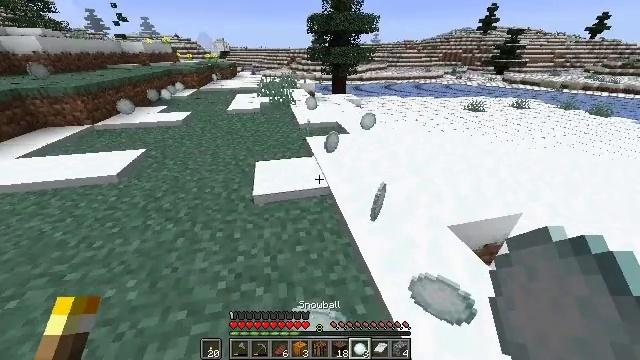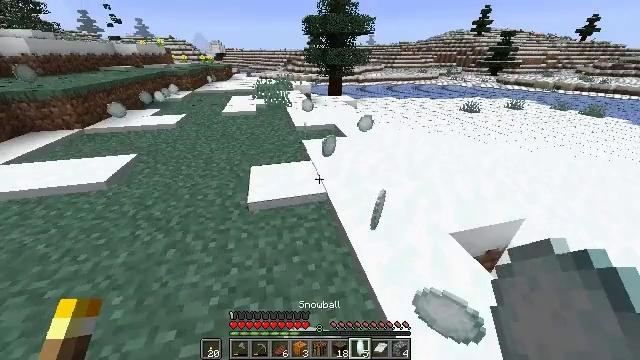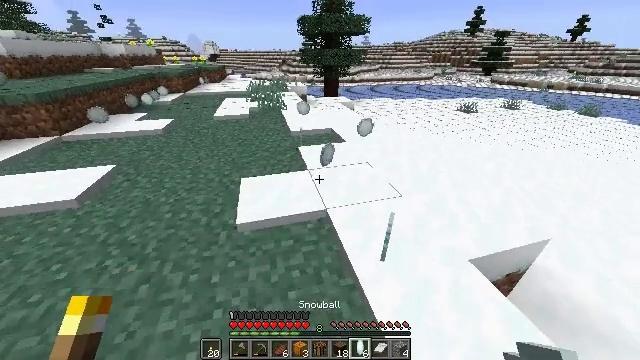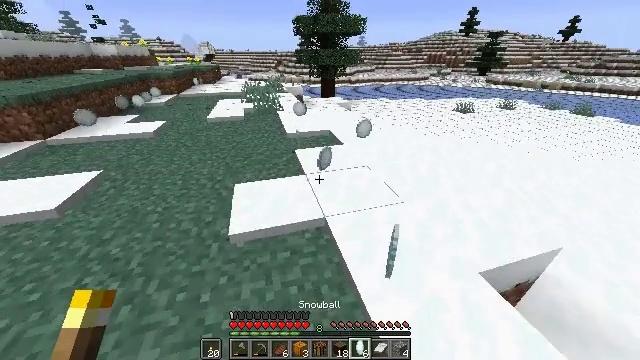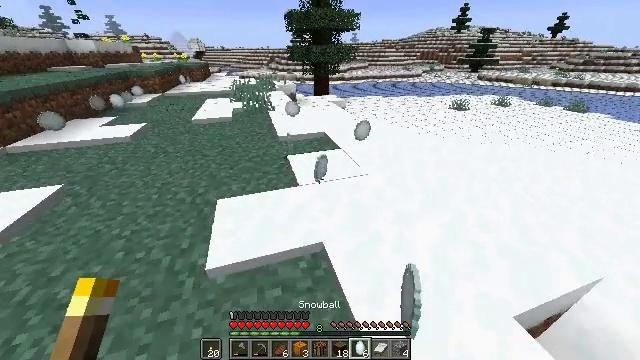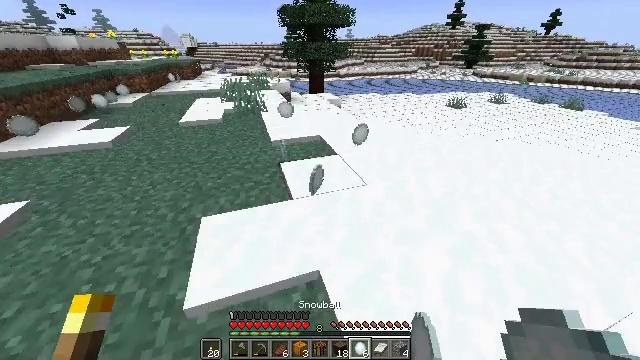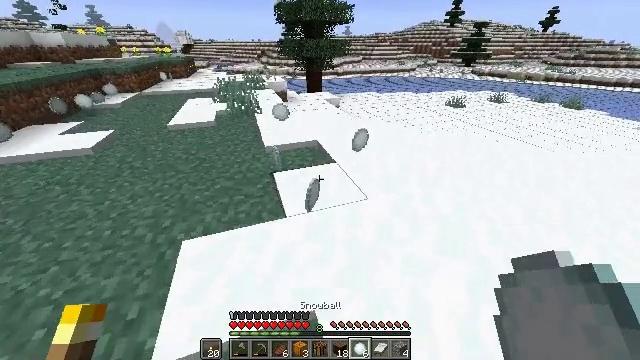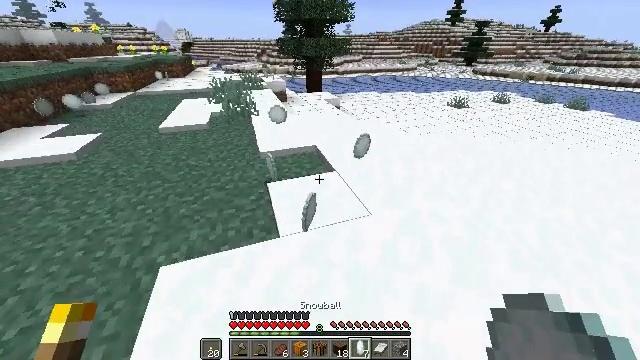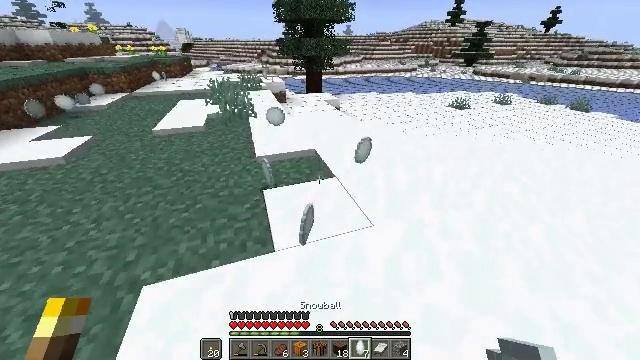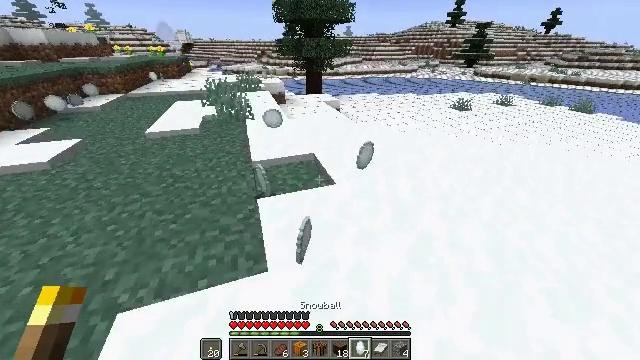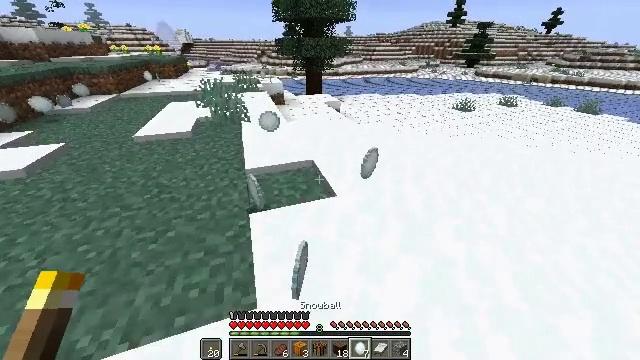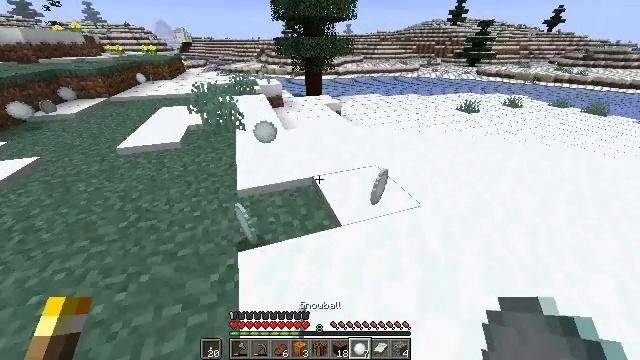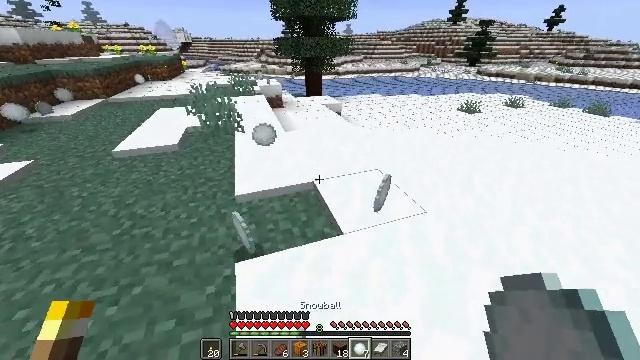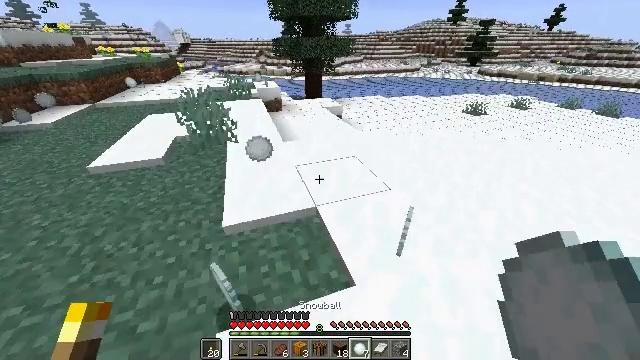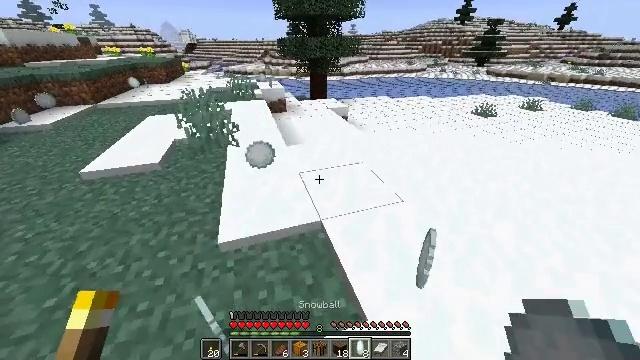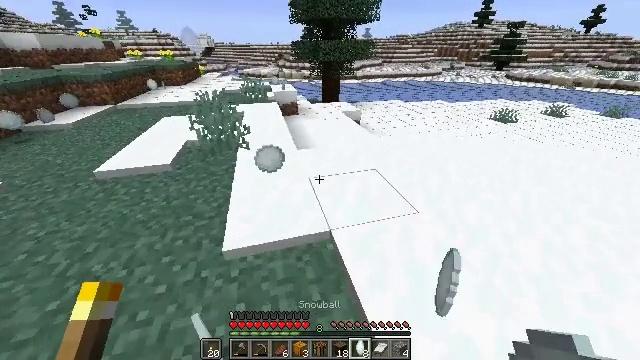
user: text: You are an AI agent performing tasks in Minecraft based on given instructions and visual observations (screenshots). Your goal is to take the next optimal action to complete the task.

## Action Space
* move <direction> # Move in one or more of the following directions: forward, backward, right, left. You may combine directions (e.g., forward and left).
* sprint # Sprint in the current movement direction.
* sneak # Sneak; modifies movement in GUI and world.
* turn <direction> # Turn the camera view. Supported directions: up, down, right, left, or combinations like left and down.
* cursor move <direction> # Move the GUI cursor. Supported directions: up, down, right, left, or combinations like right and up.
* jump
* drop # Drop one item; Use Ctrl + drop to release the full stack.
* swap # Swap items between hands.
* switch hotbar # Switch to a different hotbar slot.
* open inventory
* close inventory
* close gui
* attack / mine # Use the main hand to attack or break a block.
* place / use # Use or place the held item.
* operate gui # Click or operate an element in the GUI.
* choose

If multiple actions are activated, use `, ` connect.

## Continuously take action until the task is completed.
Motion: motion action
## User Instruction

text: Put snowballs in the crafting grid to get a snow block.
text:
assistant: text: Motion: move forward, sprint
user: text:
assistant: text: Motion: move forward, sprint, turn right
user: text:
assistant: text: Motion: move forward, sprint
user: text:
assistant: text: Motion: move forward, sprint, turn right
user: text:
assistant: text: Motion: move forward, sprint, turn right
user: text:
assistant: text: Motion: move forward, sprint
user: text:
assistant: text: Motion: move forward, sprint
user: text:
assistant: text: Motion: move forward, sprint
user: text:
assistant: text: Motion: move forward, sprint
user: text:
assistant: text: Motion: move forward, sprint
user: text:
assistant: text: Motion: move forward, sprint
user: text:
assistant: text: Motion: move forward, sprint
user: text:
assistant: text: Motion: move forward, sprint
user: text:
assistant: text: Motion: move forward, sprint, turn left
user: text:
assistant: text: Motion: move forward, sprint, turn left
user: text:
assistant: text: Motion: move forward, sprint, turn left
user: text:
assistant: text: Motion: move forward, sprint, turn left
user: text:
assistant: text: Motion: move forward, sprint, turn left
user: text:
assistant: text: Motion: move forward, sprint, turn left
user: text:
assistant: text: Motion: move forward, sprint, turn left
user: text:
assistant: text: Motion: move forward, sprint, turn left
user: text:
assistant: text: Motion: move forward, sprint, turn left
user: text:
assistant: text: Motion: move forward, sprint, turn left and up
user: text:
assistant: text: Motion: move forward, sprint, turn left and up
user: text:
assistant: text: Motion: move forward, sprint, turn left
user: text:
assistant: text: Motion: move forward, sprint, turn left
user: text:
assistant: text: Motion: move forward, sprint, turn left
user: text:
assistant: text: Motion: move forward, sprint, turn left
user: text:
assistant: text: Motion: move forward, sprint, turn left
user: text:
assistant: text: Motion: move forward, sprint, turn left